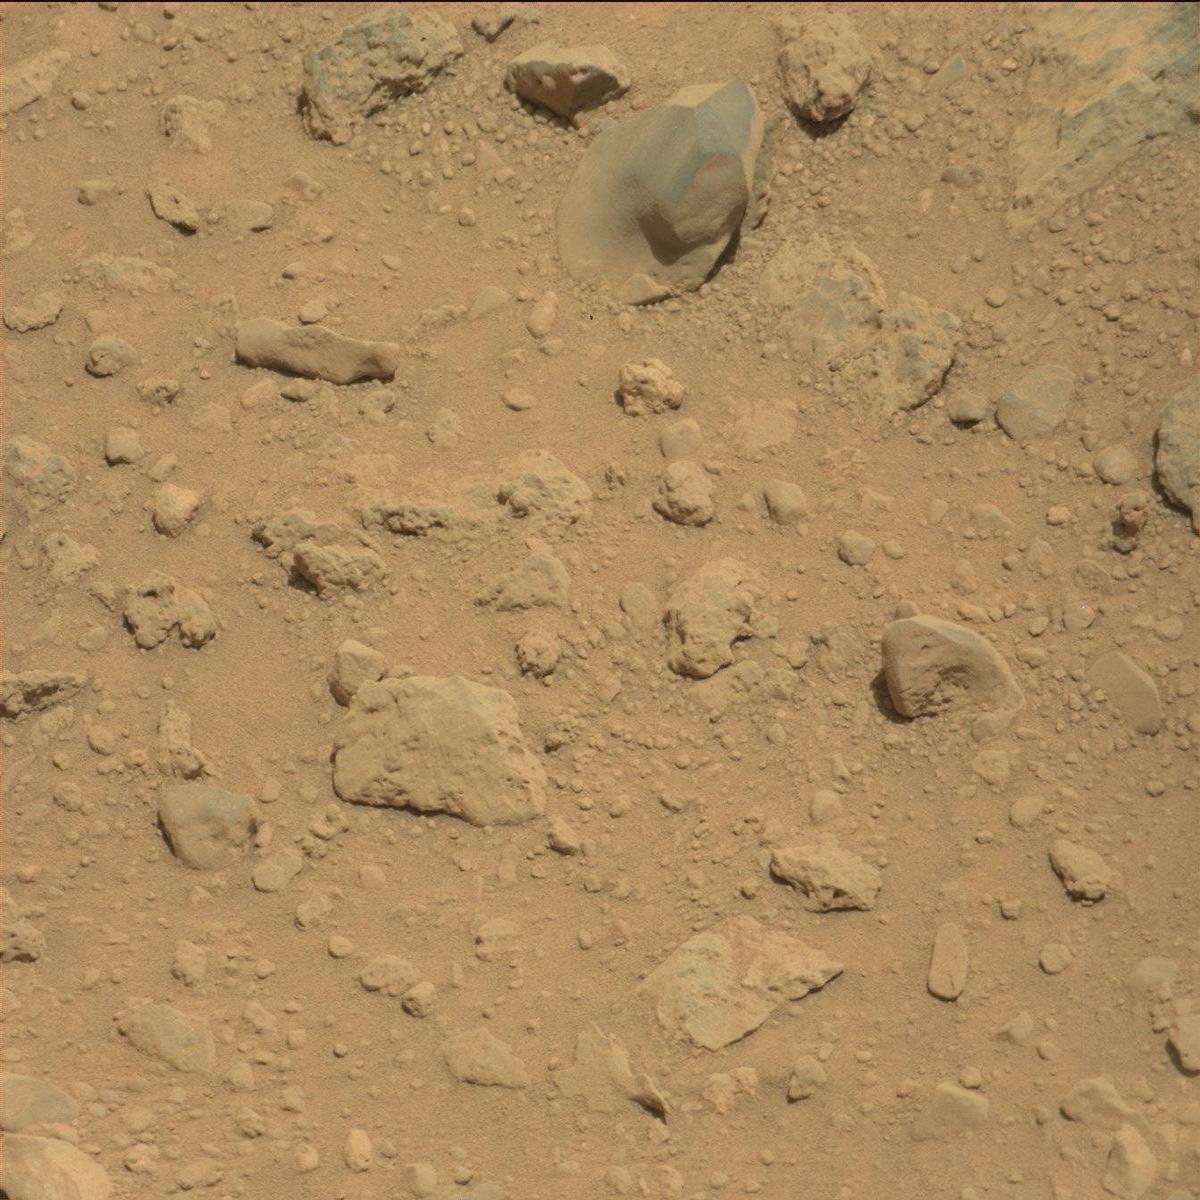
Terrain classes present: Bedrock, Rock, Sand / Soil